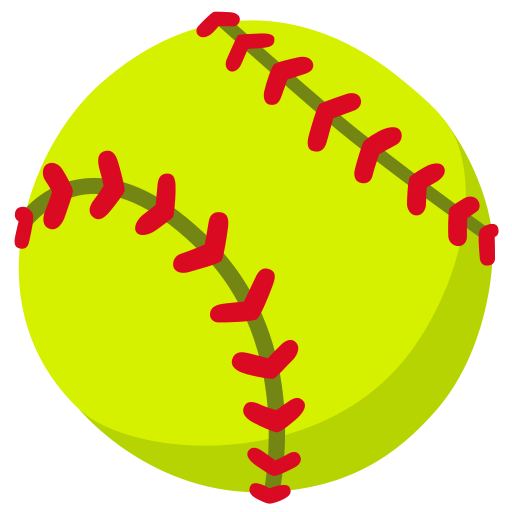
Emoji: 🥎